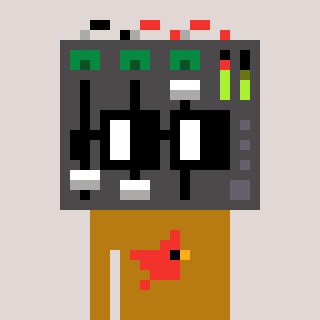
a pixel art character with square black glasses, a mixer-shaped head and a gold-colored body on a warm background